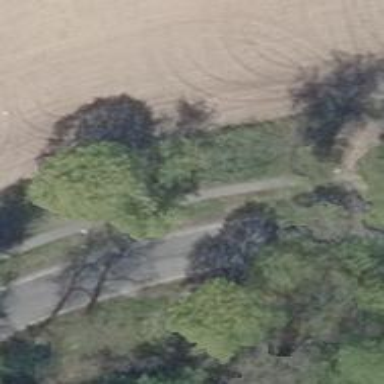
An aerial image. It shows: Row of trees in natural setting.